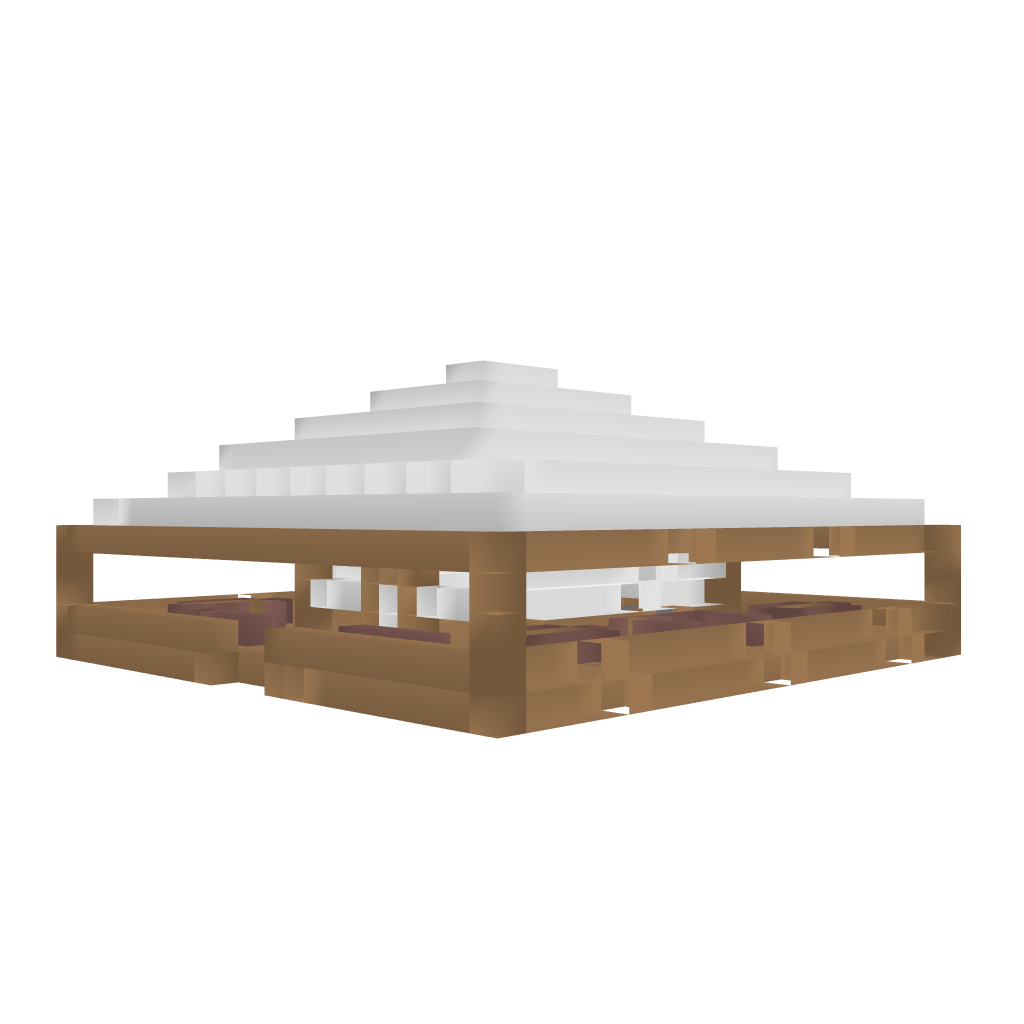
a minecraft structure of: Simple Restaurant good quality